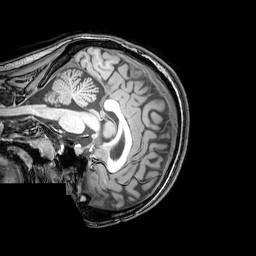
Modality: T1w
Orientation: sagittal
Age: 26
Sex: female
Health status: healthy
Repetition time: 0.081 s
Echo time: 0.037 s